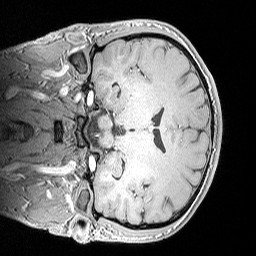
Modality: MP2RAGE
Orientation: coronal
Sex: male
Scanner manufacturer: siemens
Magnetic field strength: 3 T
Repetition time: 5 s
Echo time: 0.00292 s